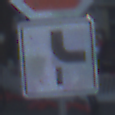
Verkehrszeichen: VerlaufVorfahrtsstrasse10
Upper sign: Stop
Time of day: SunriseSunset
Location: Outdoor (Urban)
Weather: PartlyCloudy
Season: NotSpecified
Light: Natural